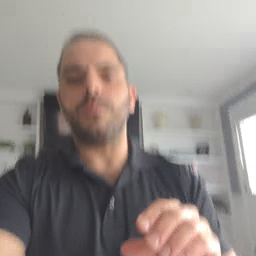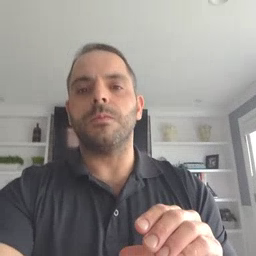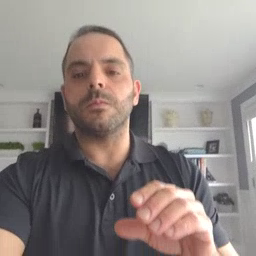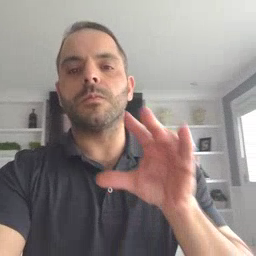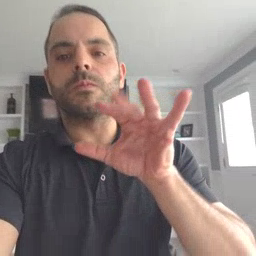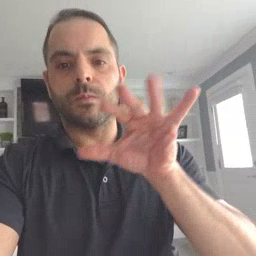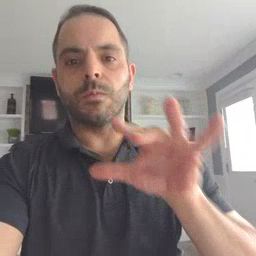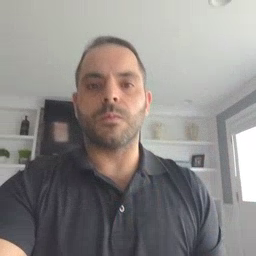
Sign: finger